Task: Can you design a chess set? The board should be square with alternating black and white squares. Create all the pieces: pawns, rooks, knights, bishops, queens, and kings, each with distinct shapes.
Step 2754:
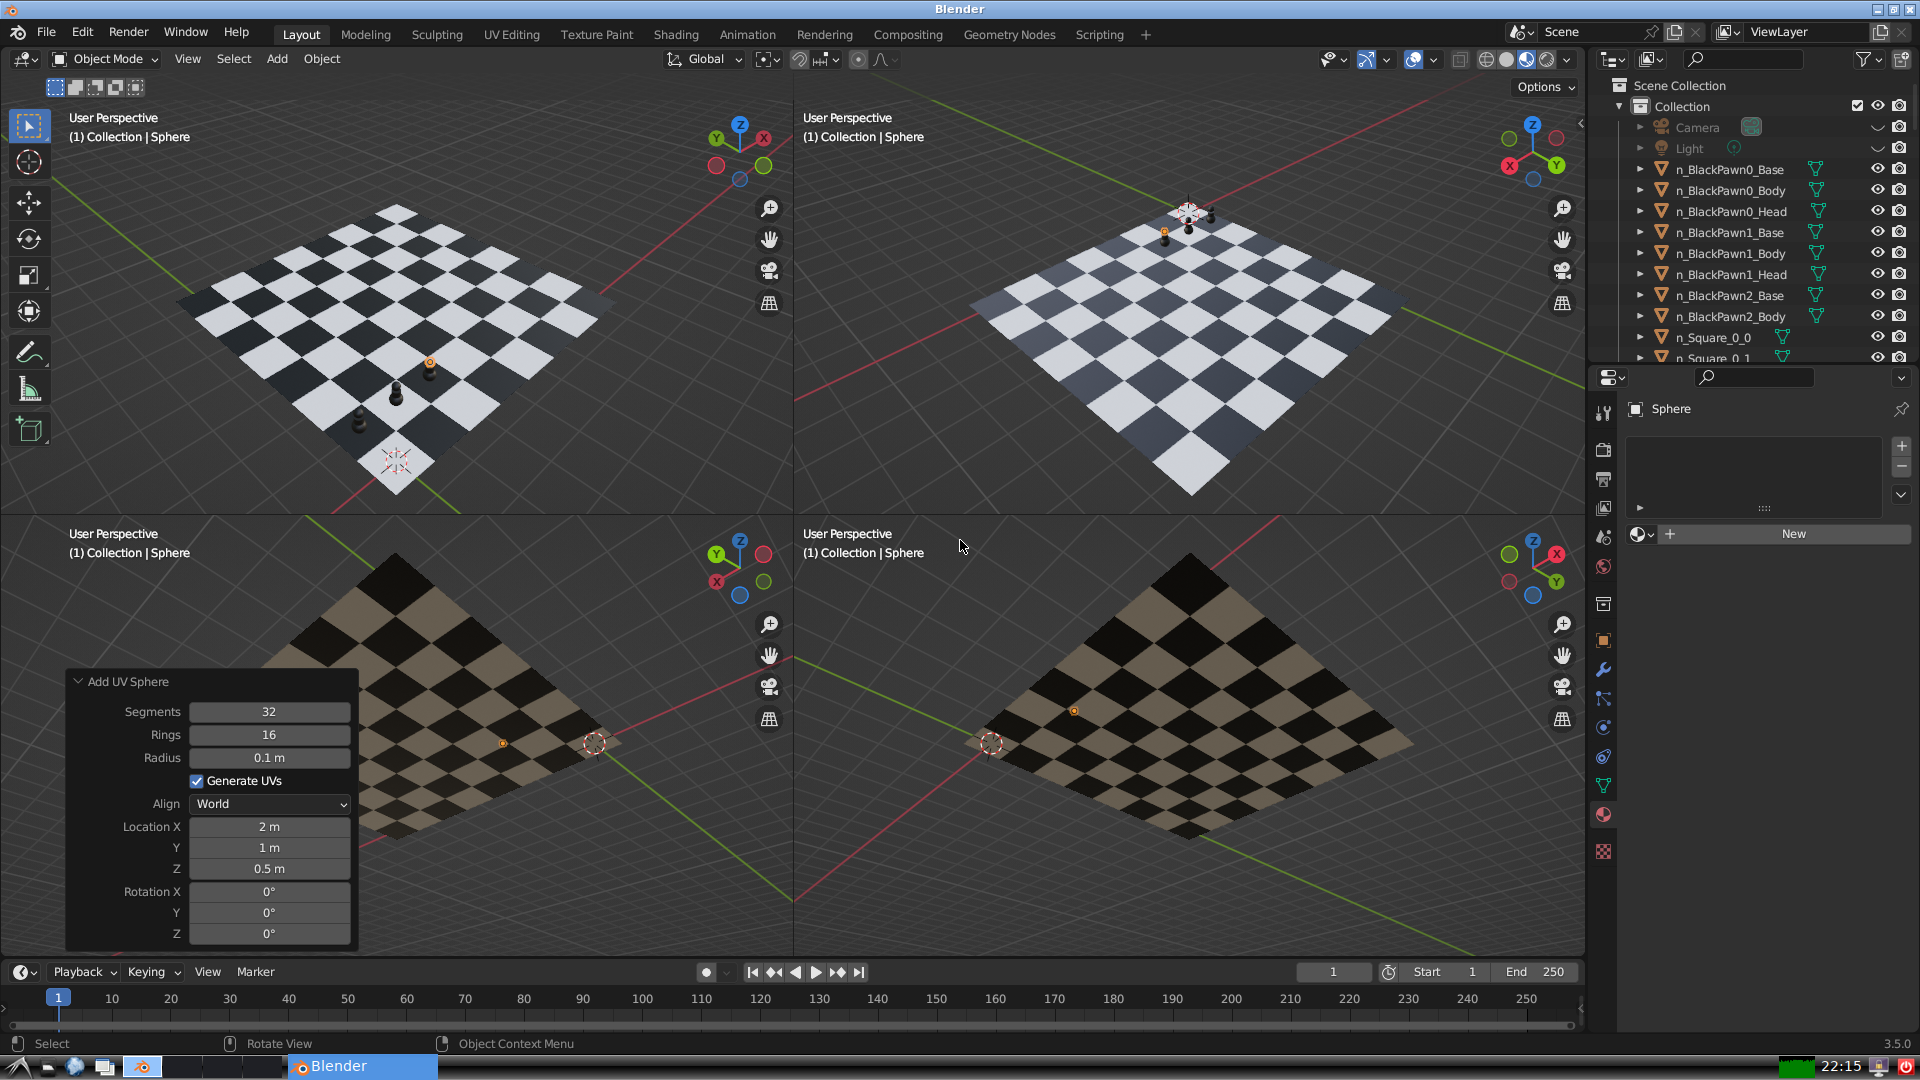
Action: {"mouse_move": [1608, 631]}